Question: I use <URL> library for angular website that contains a map to able users select an address on the map for getting theirs orders.
My problem is when i add a polygon on the map, the marker can't be on that area which shows with polygon. But i can add the marker outside the polygon.
In the end i need add a marker just on that area which shows with polygon.
Html codes:
'''
<agm-map [latitude]="lat" [longitude]="lng" [zoom]="14" (mapClick)="addMarker($event)">
<agm-polygon [paths]="latlngBounds">
</agm-polygon>
<agm-marker *ngIf="isShowMarker" [latitude]="lat" [longitude]="lng" [label]="'M'">
</agm-marker>
</agm-map>
'''

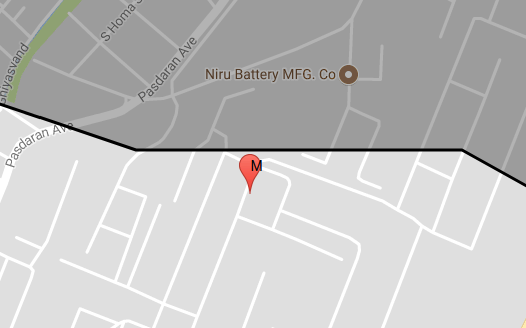
Answer: I noticed for adding markers on the polygon shapes we must set clickable attribute to false like below:
'''
<agm-polygon [paths]="paths" [clickable]="false">
</agm-polygon>
'''
<URL> sample